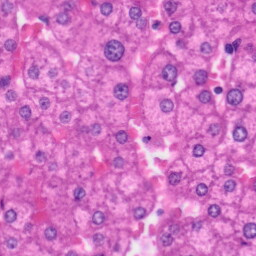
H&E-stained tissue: Liver